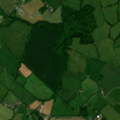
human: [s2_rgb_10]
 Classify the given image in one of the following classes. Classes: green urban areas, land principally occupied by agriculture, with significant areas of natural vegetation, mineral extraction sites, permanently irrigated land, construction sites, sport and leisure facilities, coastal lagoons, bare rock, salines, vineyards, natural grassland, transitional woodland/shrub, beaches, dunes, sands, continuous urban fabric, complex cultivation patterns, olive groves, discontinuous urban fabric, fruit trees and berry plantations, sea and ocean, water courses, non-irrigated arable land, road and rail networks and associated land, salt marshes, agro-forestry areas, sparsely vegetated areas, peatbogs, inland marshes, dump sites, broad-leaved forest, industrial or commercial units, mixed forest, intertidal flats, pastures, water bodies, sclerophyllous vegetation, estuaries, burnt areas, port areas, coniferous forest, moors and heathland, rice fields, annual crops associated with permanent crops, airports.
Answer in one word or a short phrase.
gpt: pastures, transitional woodland/shrub